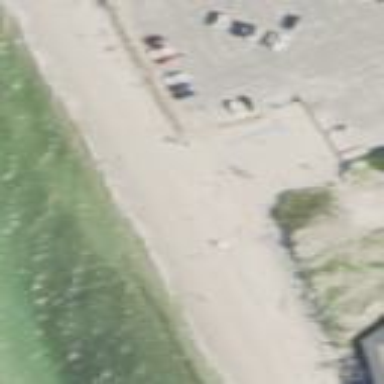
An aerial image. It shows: Scenic beach with natural beauty.